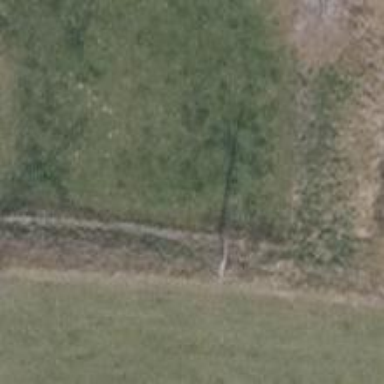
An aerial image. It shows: Power pole.